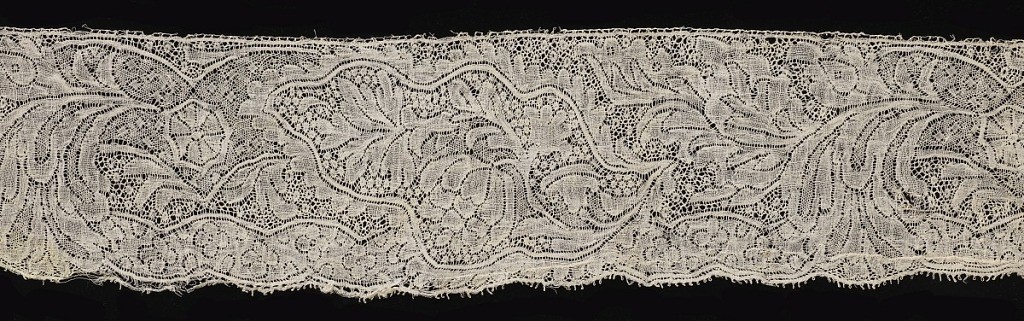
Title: Fragment
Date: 18th century
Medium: linen Technique: bobbin lace, Binche style with no ground
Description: Binche style with areas of snowballs.